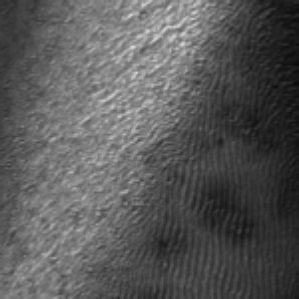
Label: frost